Interaction volume radius: 5 \u00c5
Interaction volume height: 10 \u00c5
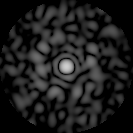
Disorder parameter: 0.8523